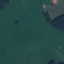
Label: Pasture